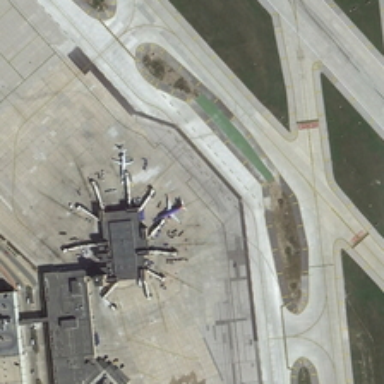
A large number of cars parked near the airport plains .